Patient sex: F
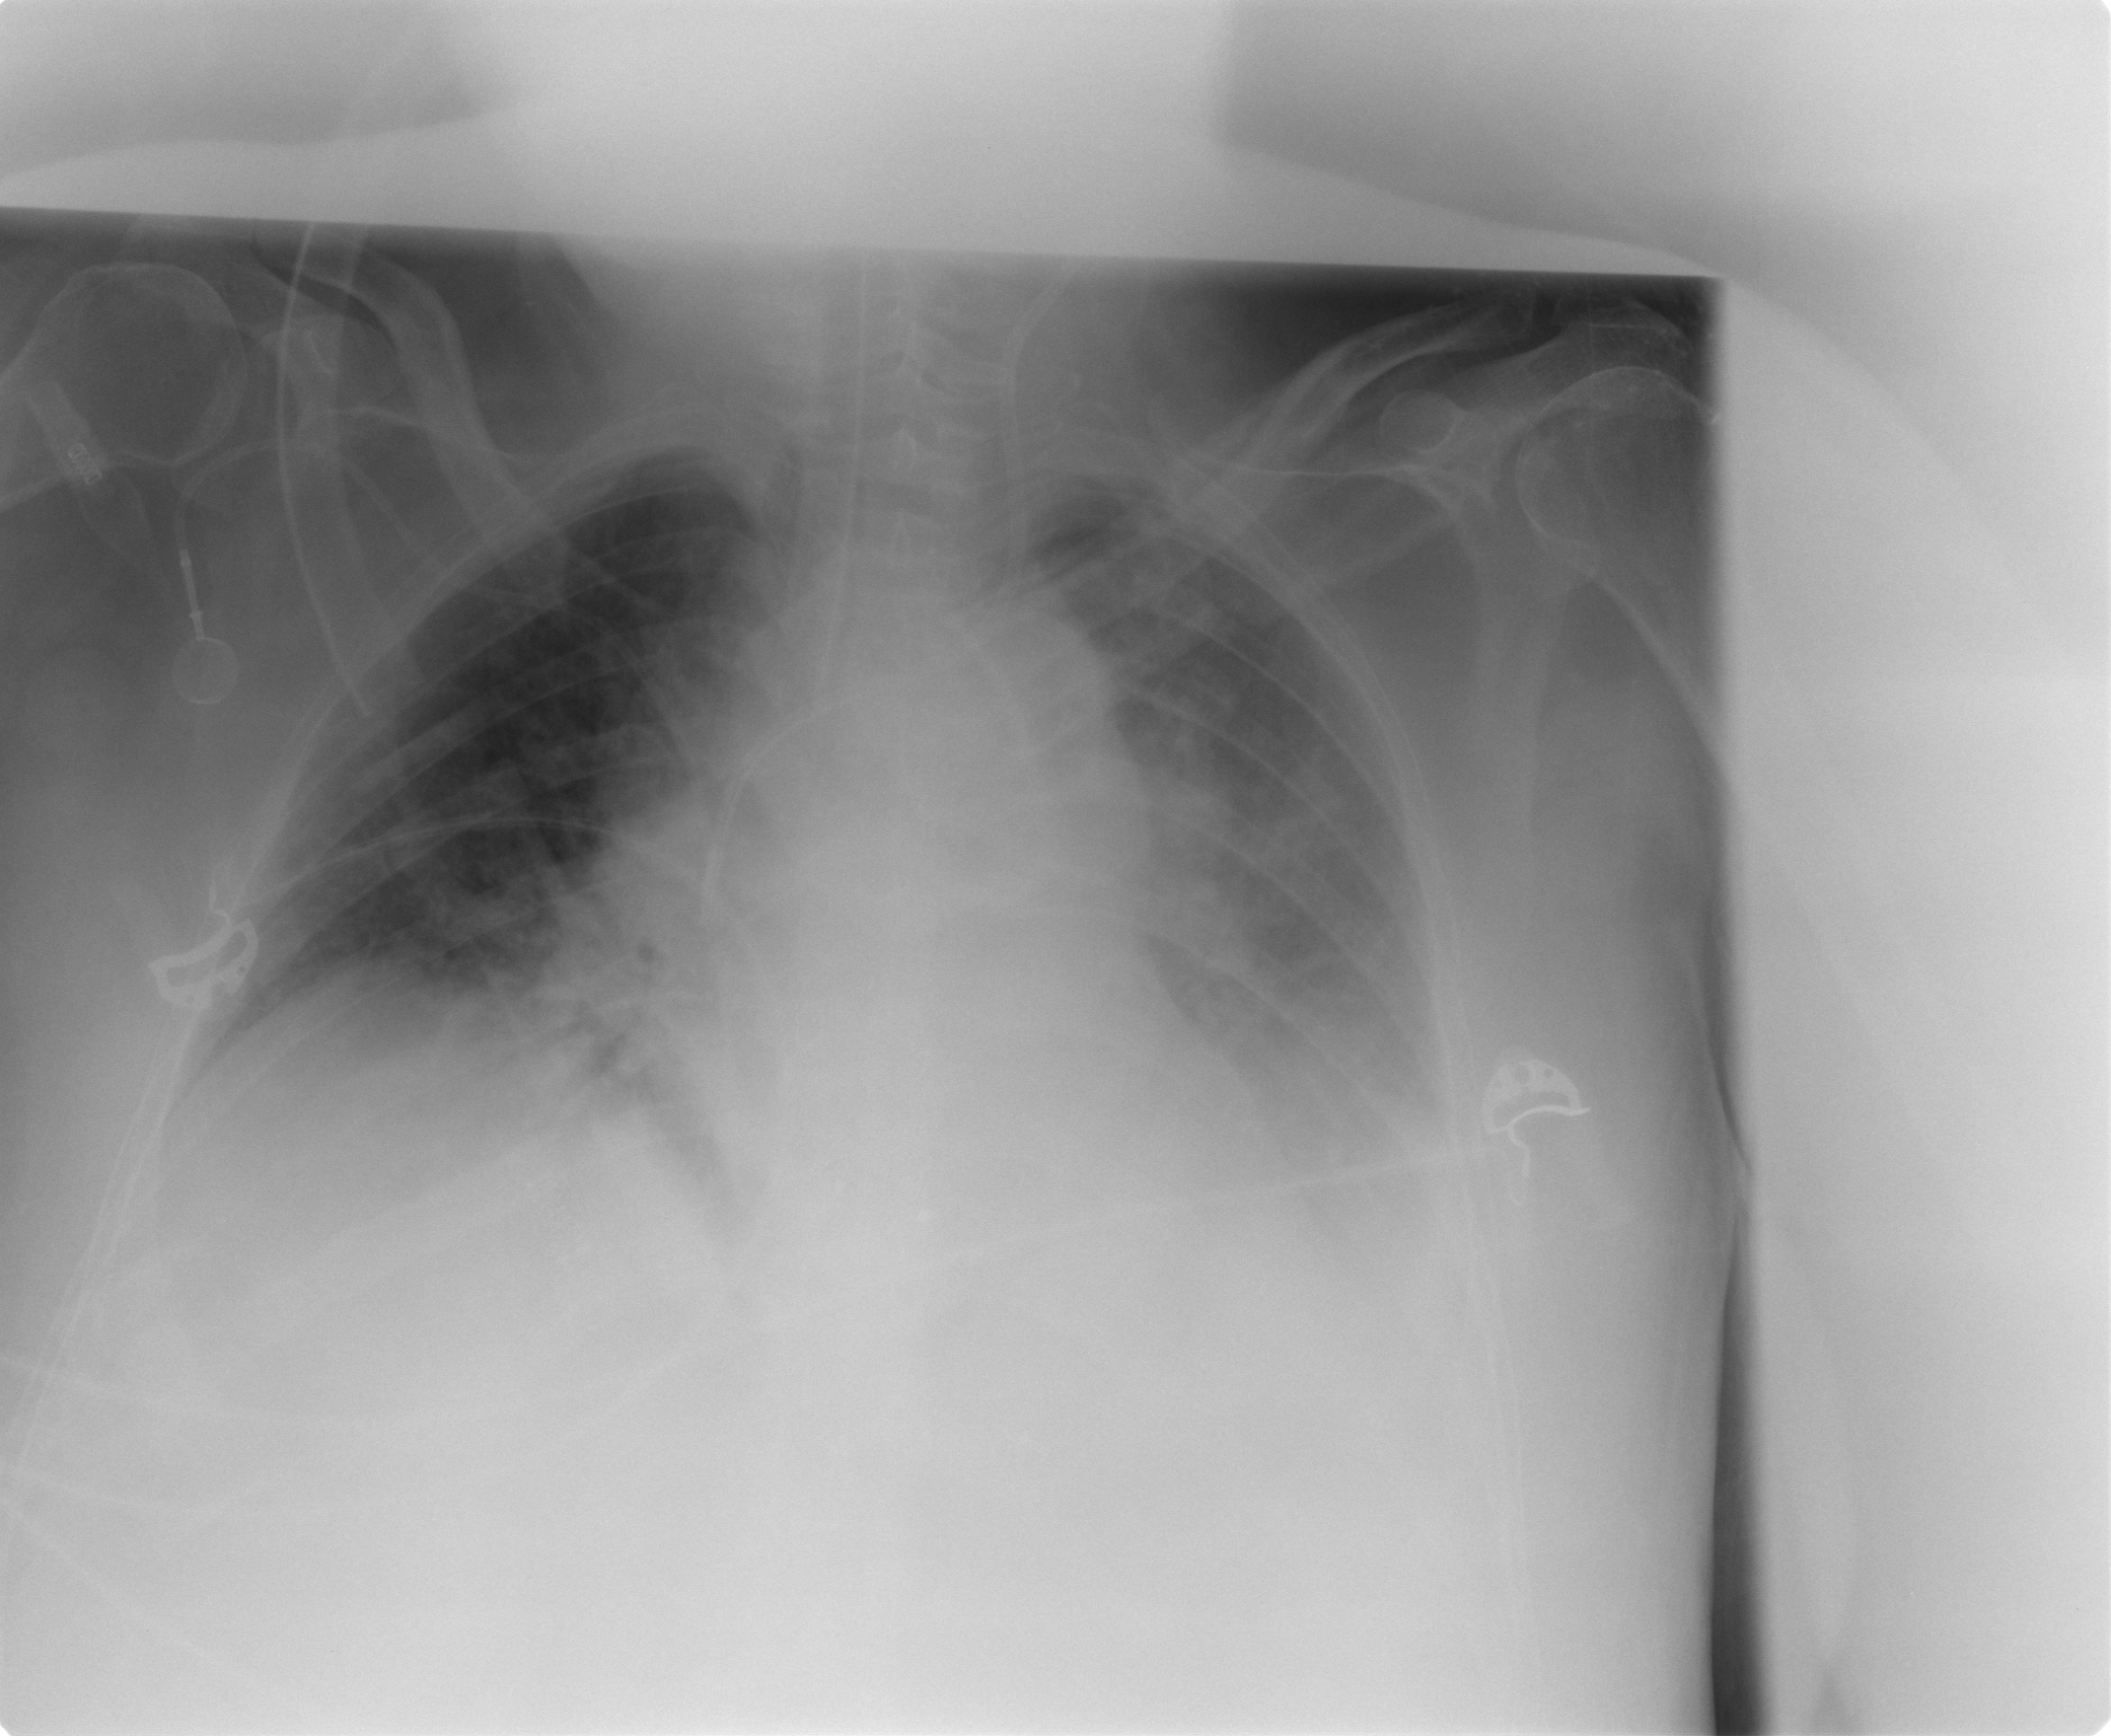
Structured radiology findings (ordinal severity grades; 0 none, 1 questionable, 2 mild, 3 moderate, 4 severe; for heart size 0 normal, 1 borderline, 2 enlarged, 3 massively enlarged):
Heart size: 1
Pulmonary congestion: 2
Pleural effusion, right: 0
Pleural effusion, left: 2
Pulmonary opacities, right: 0
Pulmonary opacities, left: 3
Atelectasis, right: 1
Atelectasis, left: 1